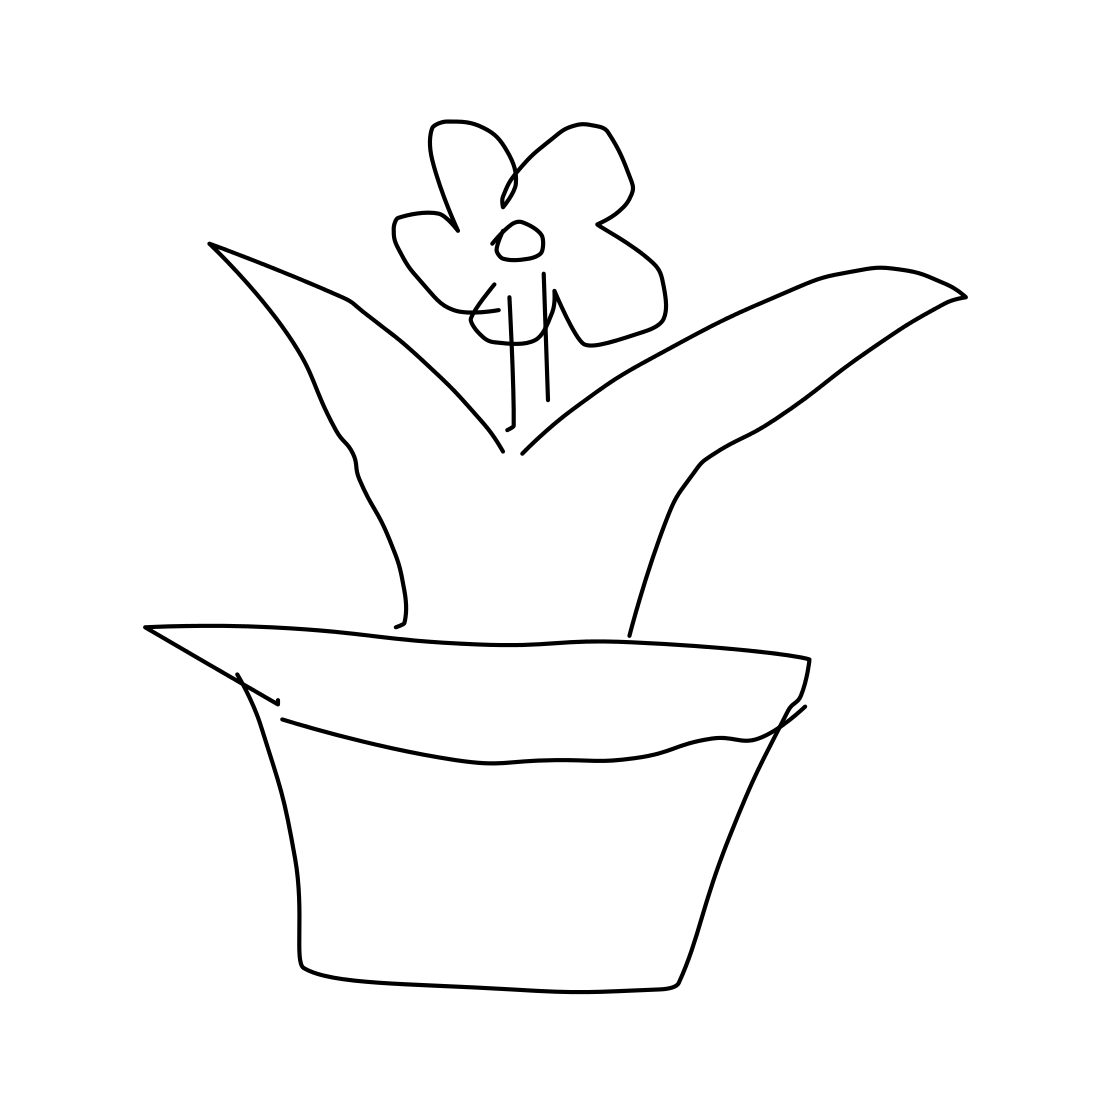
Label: potted plant